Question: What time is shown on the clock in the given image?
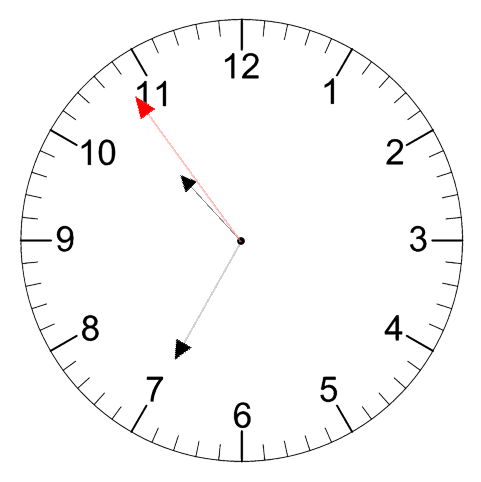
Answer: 10:34:54